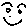
Label: smiley face